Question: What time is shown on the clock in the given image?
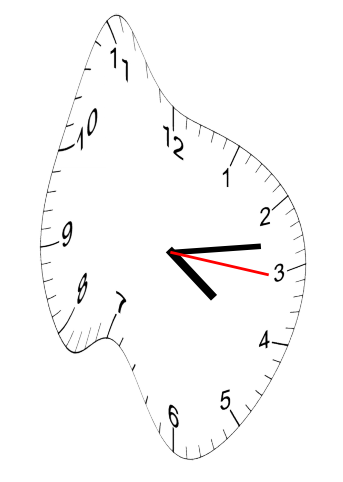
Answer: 04:13:16